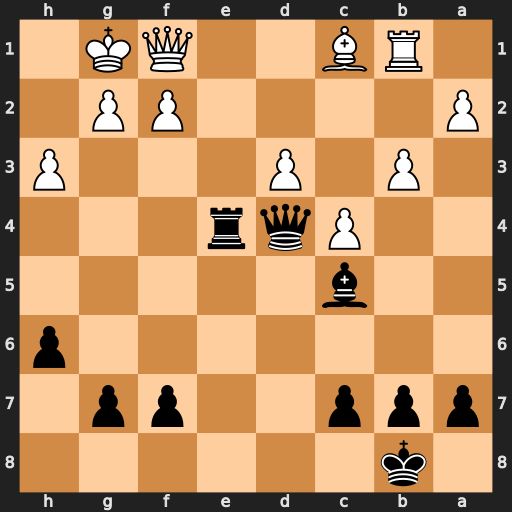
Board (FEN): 1k6/ppp2pp1/7p/2b5/2Pqr3/1P1P3P/P4PP1/1RB2QK1
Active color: b
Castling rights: -
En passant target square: -
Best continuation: Qxf2+ Qxf2 Re1+ Kh2 Bxf2